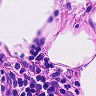
Metastatic tissue present: no